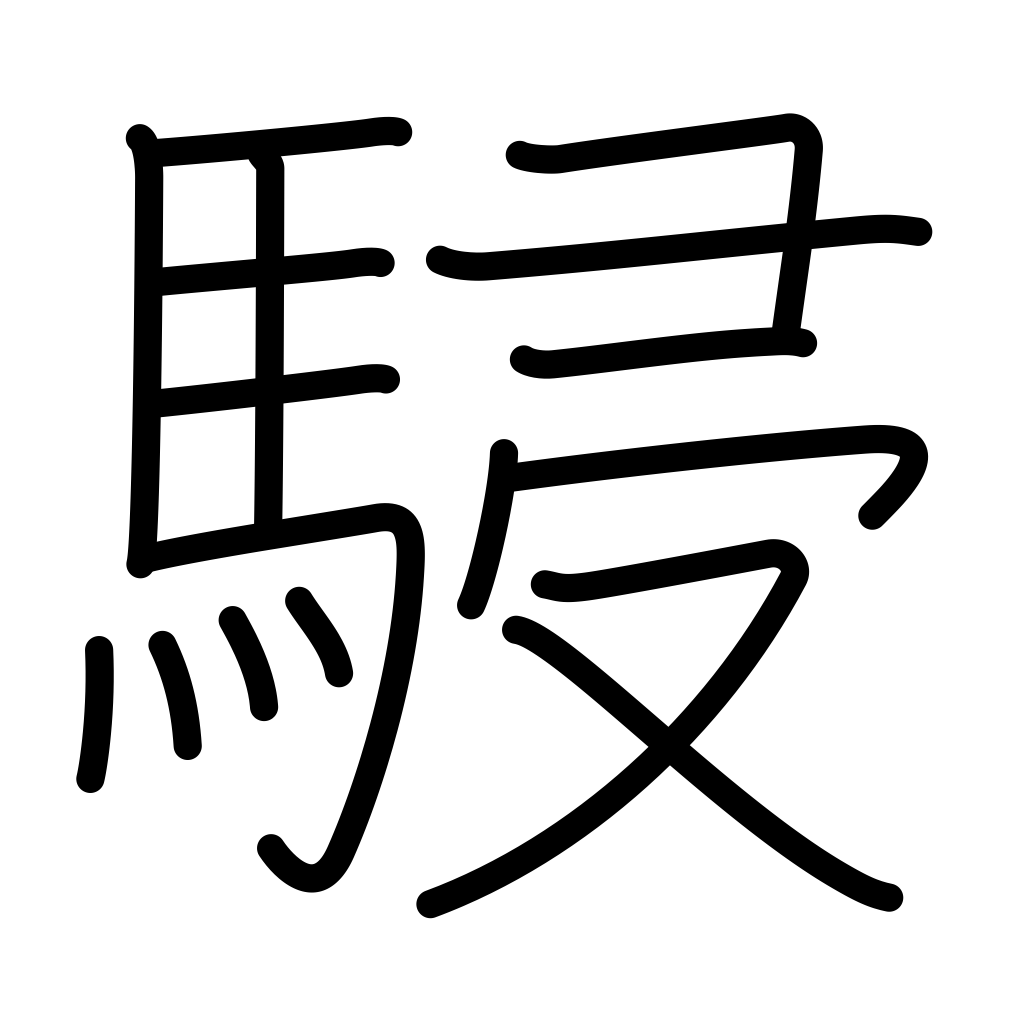
Meaning: speed, horses running